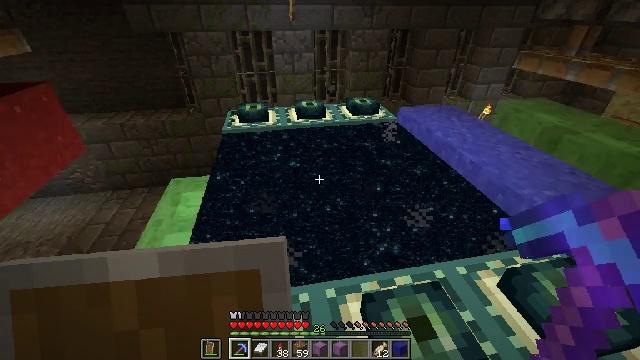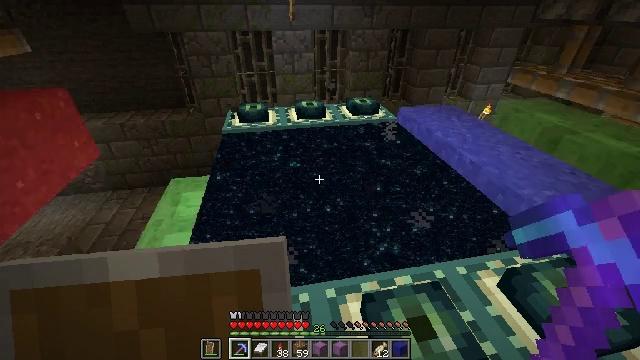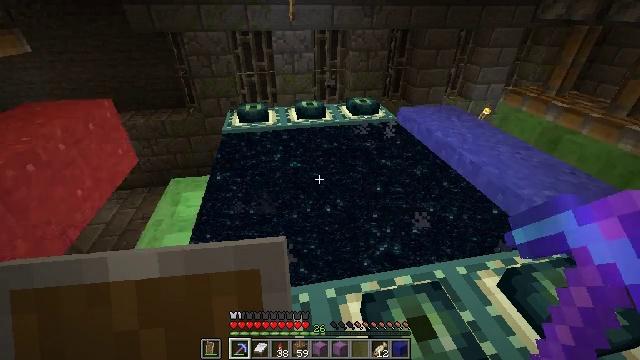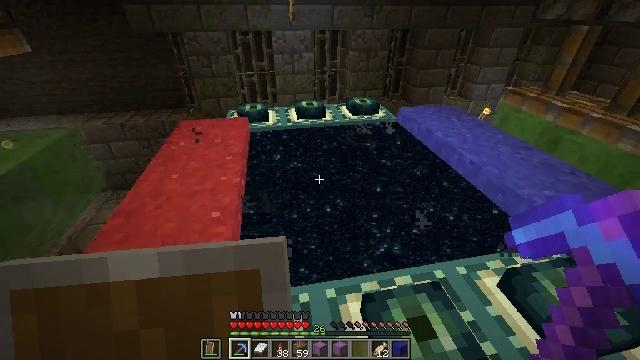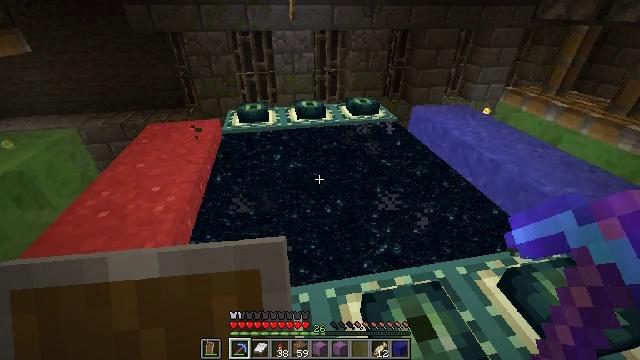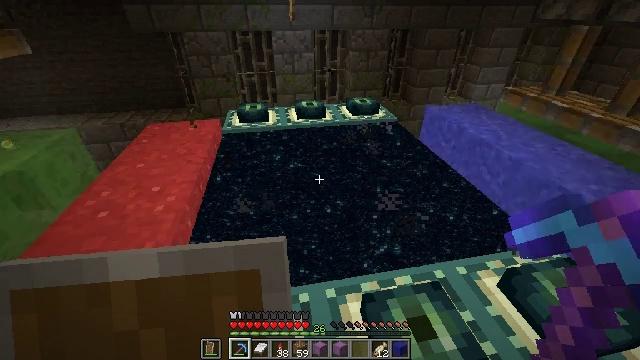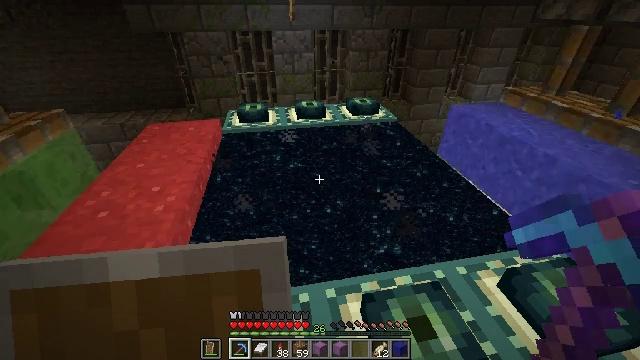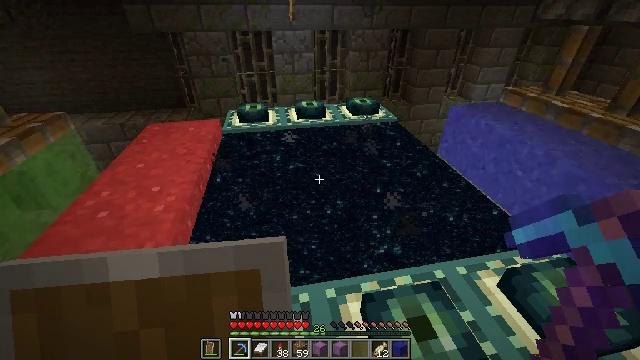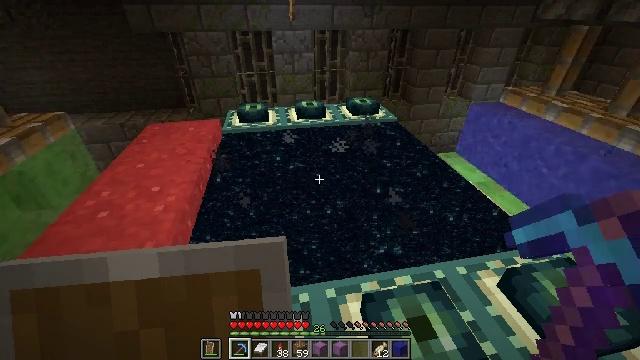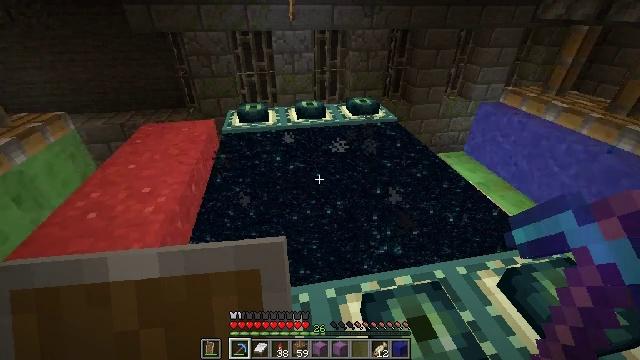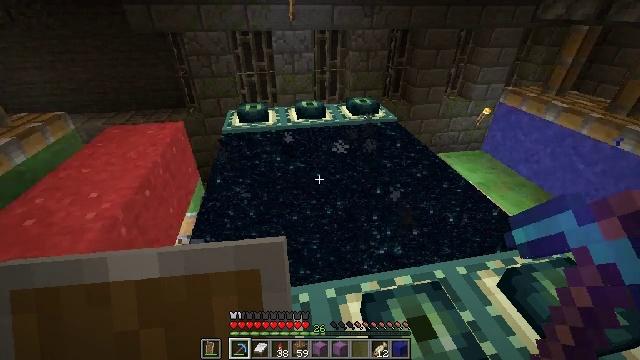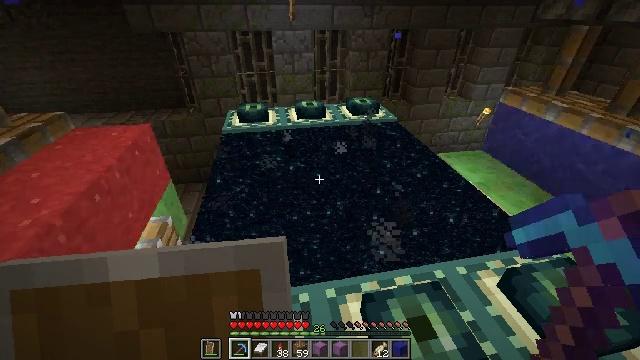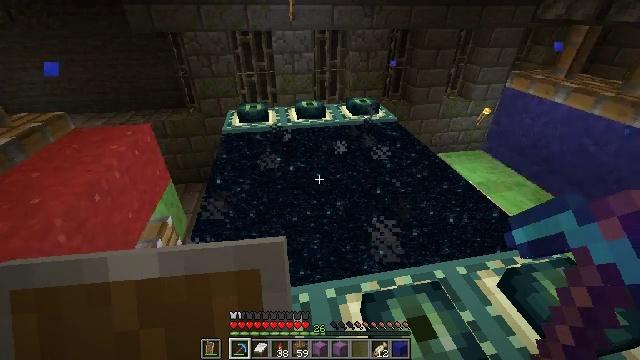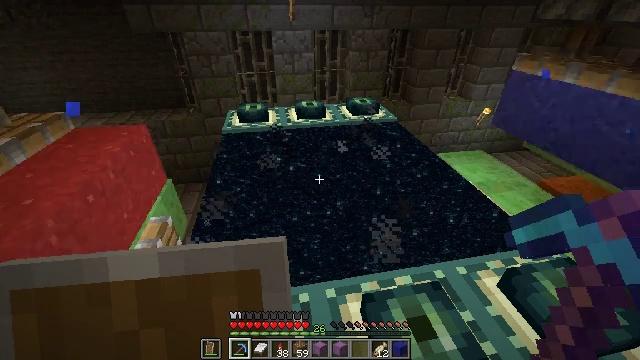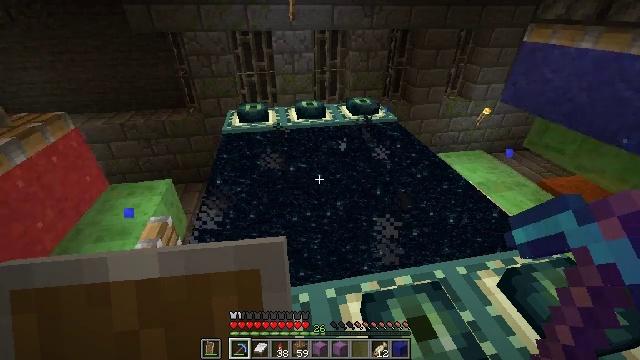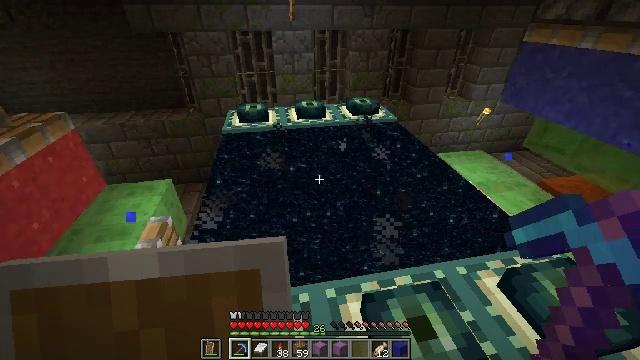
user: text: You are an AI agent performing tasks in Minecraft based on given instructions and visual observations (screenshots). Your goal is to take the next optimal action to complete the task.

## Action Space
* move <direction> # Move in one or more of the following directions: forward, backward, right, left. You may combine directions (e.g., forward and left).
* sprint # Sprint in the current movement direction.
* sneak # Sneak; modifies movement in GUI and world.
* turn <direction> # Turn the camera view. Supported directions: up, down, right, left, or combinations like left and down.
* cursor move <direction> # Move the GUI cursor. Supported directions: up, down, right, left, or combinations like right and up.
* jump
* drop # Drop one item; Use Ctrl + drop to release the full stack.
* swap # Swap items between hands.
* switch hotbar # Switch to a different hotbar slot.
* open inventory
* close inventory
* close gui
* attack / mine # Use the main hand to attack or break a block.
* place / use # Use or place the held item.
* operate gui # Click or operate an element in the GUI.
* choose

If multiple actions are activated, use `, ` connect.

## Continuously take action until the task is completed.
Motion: motion action
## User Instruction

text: Gather some blue concrete powder.
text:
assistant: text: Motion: no_op
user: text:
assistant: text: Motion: no_op
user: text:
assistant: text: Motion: no_op
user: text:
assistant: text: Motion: no_op
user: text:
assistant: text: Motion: no_op
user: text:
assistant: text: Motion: no_op
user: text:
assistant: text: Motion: no_op
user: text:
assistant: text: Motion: no_op
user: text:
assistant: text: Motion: no_op
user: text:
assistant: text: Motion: no_op
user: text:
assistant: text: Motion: no_op
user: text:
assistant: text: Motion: no_op
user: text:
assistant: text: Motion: no_op
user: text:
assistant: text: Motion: no_op
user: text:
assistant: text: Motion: no_op
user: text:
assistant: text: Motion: no_op
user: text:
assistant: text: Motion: no_op
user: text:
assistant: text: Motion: no_op
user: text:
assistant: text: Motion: no_op
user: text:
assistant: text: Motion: no_op
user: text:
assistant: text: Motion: no_op
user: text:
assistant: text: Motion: no_op
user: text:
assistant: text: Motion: no_op
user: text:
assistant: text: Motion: no_op
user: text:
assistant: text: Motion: no_op
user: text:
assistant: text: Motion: no_op
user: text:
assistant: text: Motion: no_op
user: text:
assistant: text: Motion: no_op
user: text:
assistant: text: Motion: no_op
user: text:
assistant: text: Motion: no_op